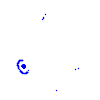
Particle: electron